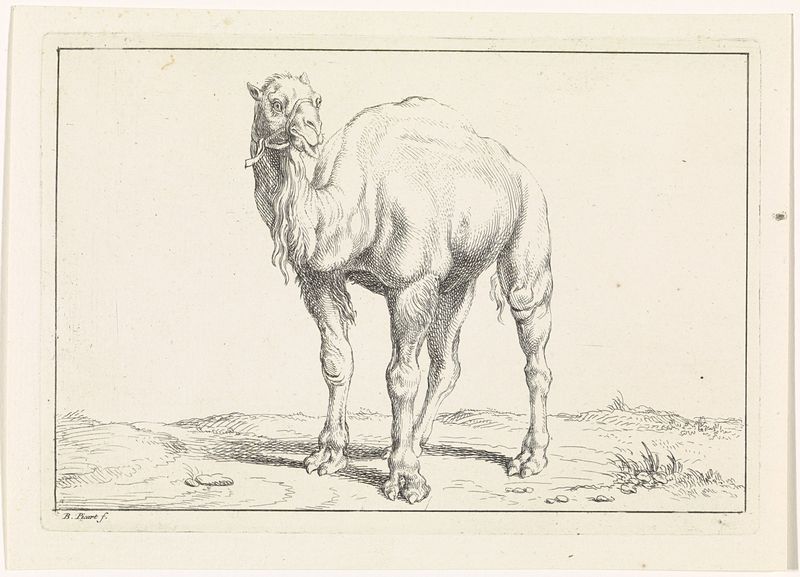
Titel: Landschap met dromedaris
Künstler: Bernard Picart
Standort: Amsterdam
Institution: Rijksmuseum
Schlagwörter: pierre, sable, faune, chameau, flore, dromadaire, tunisie, toundra